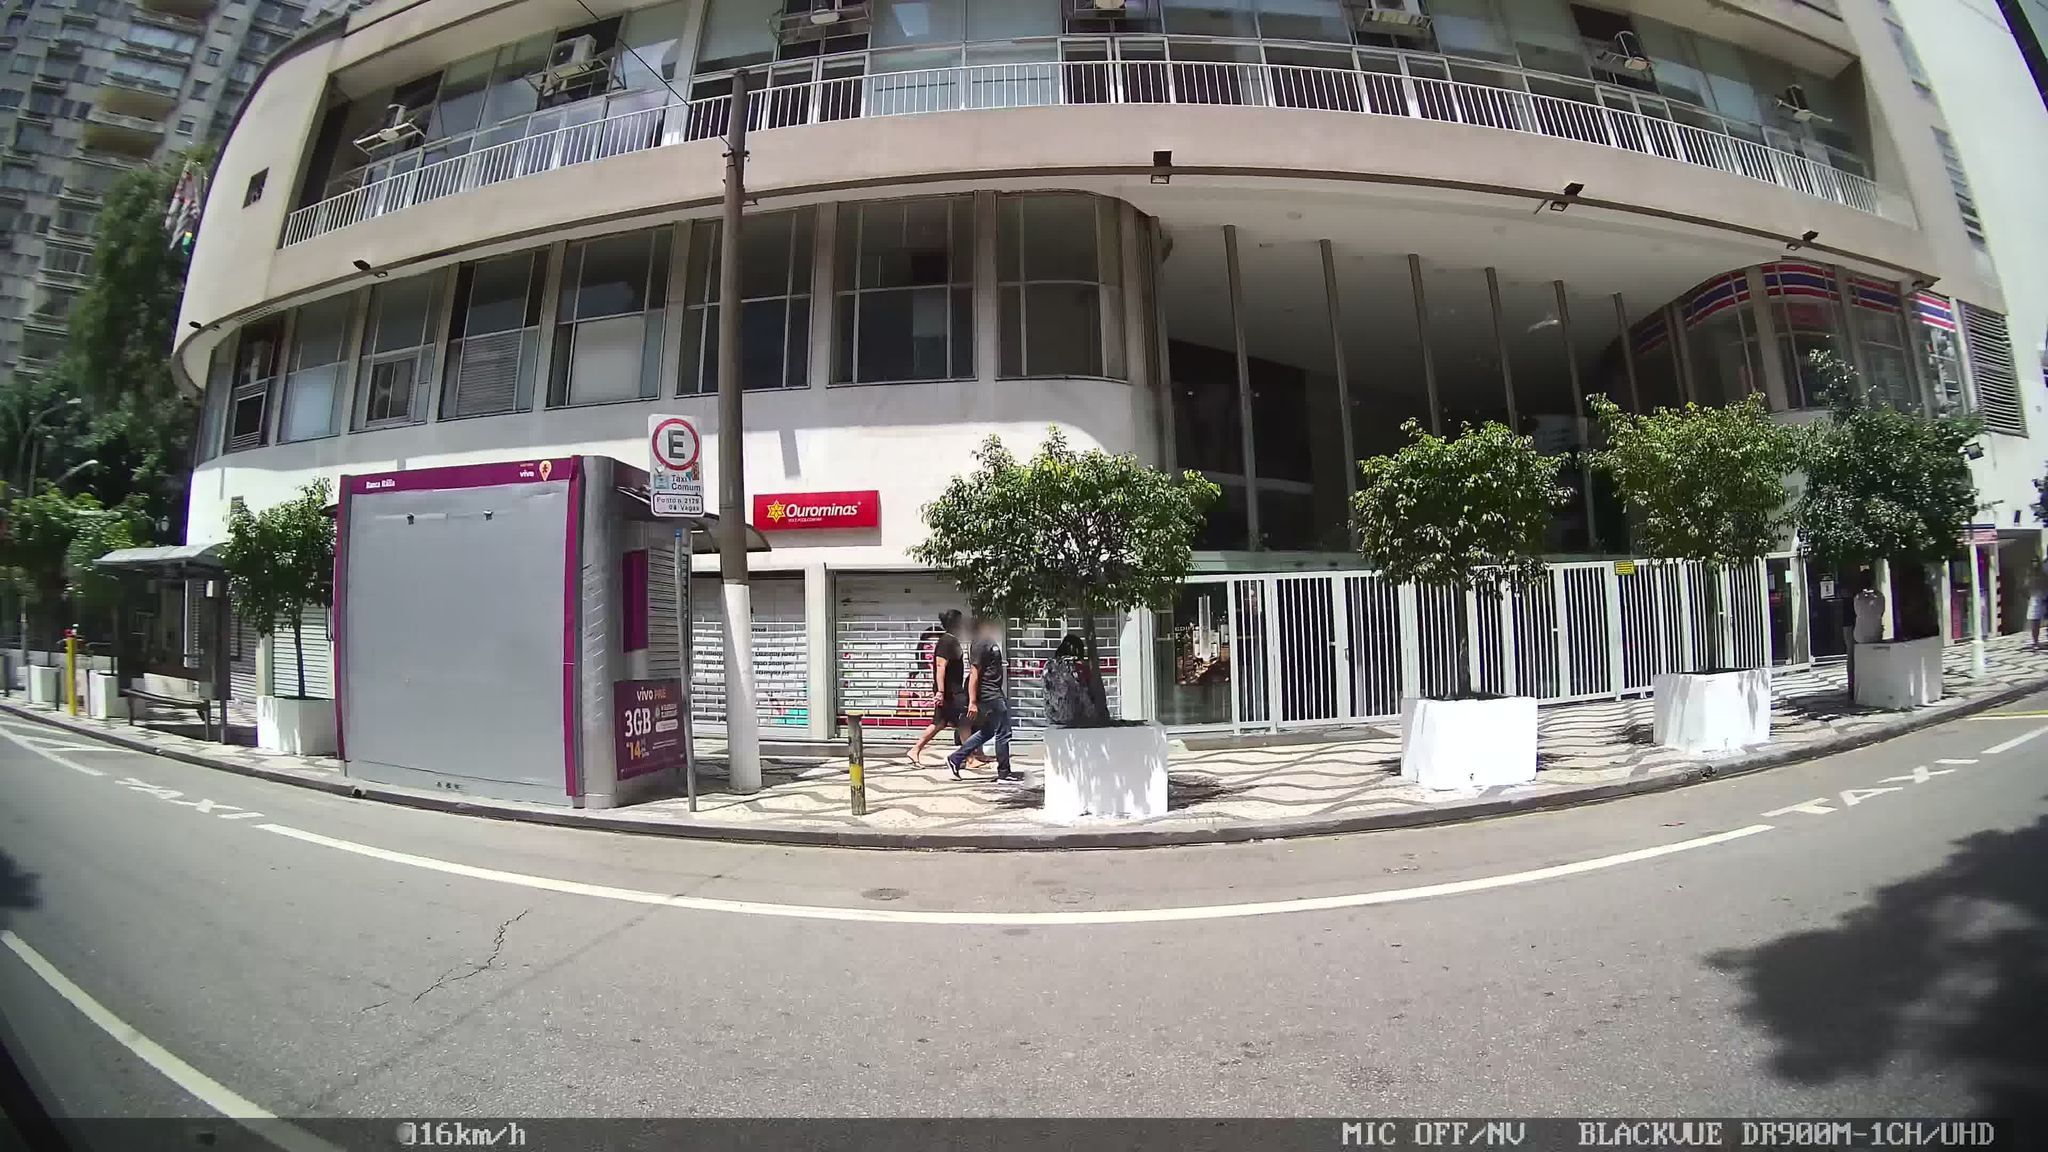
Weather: clear
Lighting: day
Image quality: good
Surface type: driving surface
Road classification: footway
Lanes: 3
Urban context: urban centre
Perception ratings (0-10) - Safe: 0.43, Lively: 8.91, Beautiful: 6.62, Boring: 3.21, Depressing: 7.45, Wealthy: 4.5